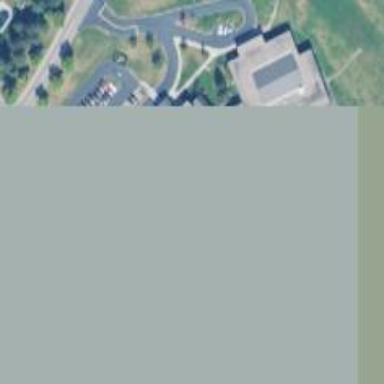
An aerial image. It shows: School building.